Interaction volume radius: 10 \u00c5
Interaction volume height: 10 \u00c5
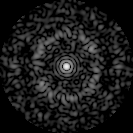
Disorder parameter: 0.7746